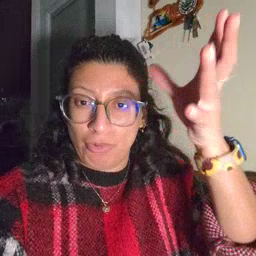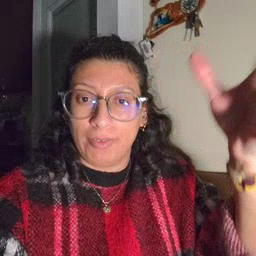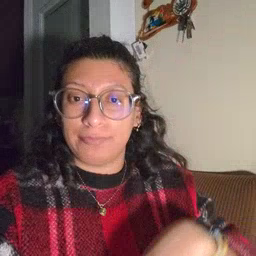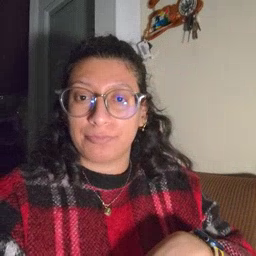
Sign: grandpa